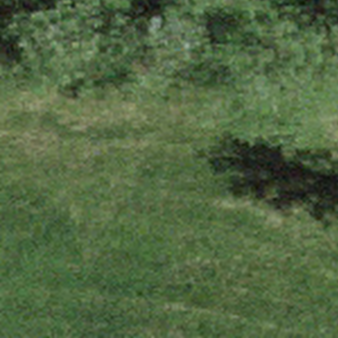
Label: other